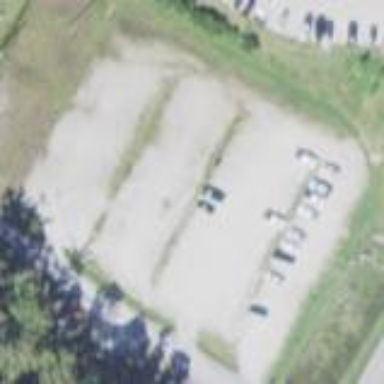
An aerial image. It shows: Parking area with dirt surface.